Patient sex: M
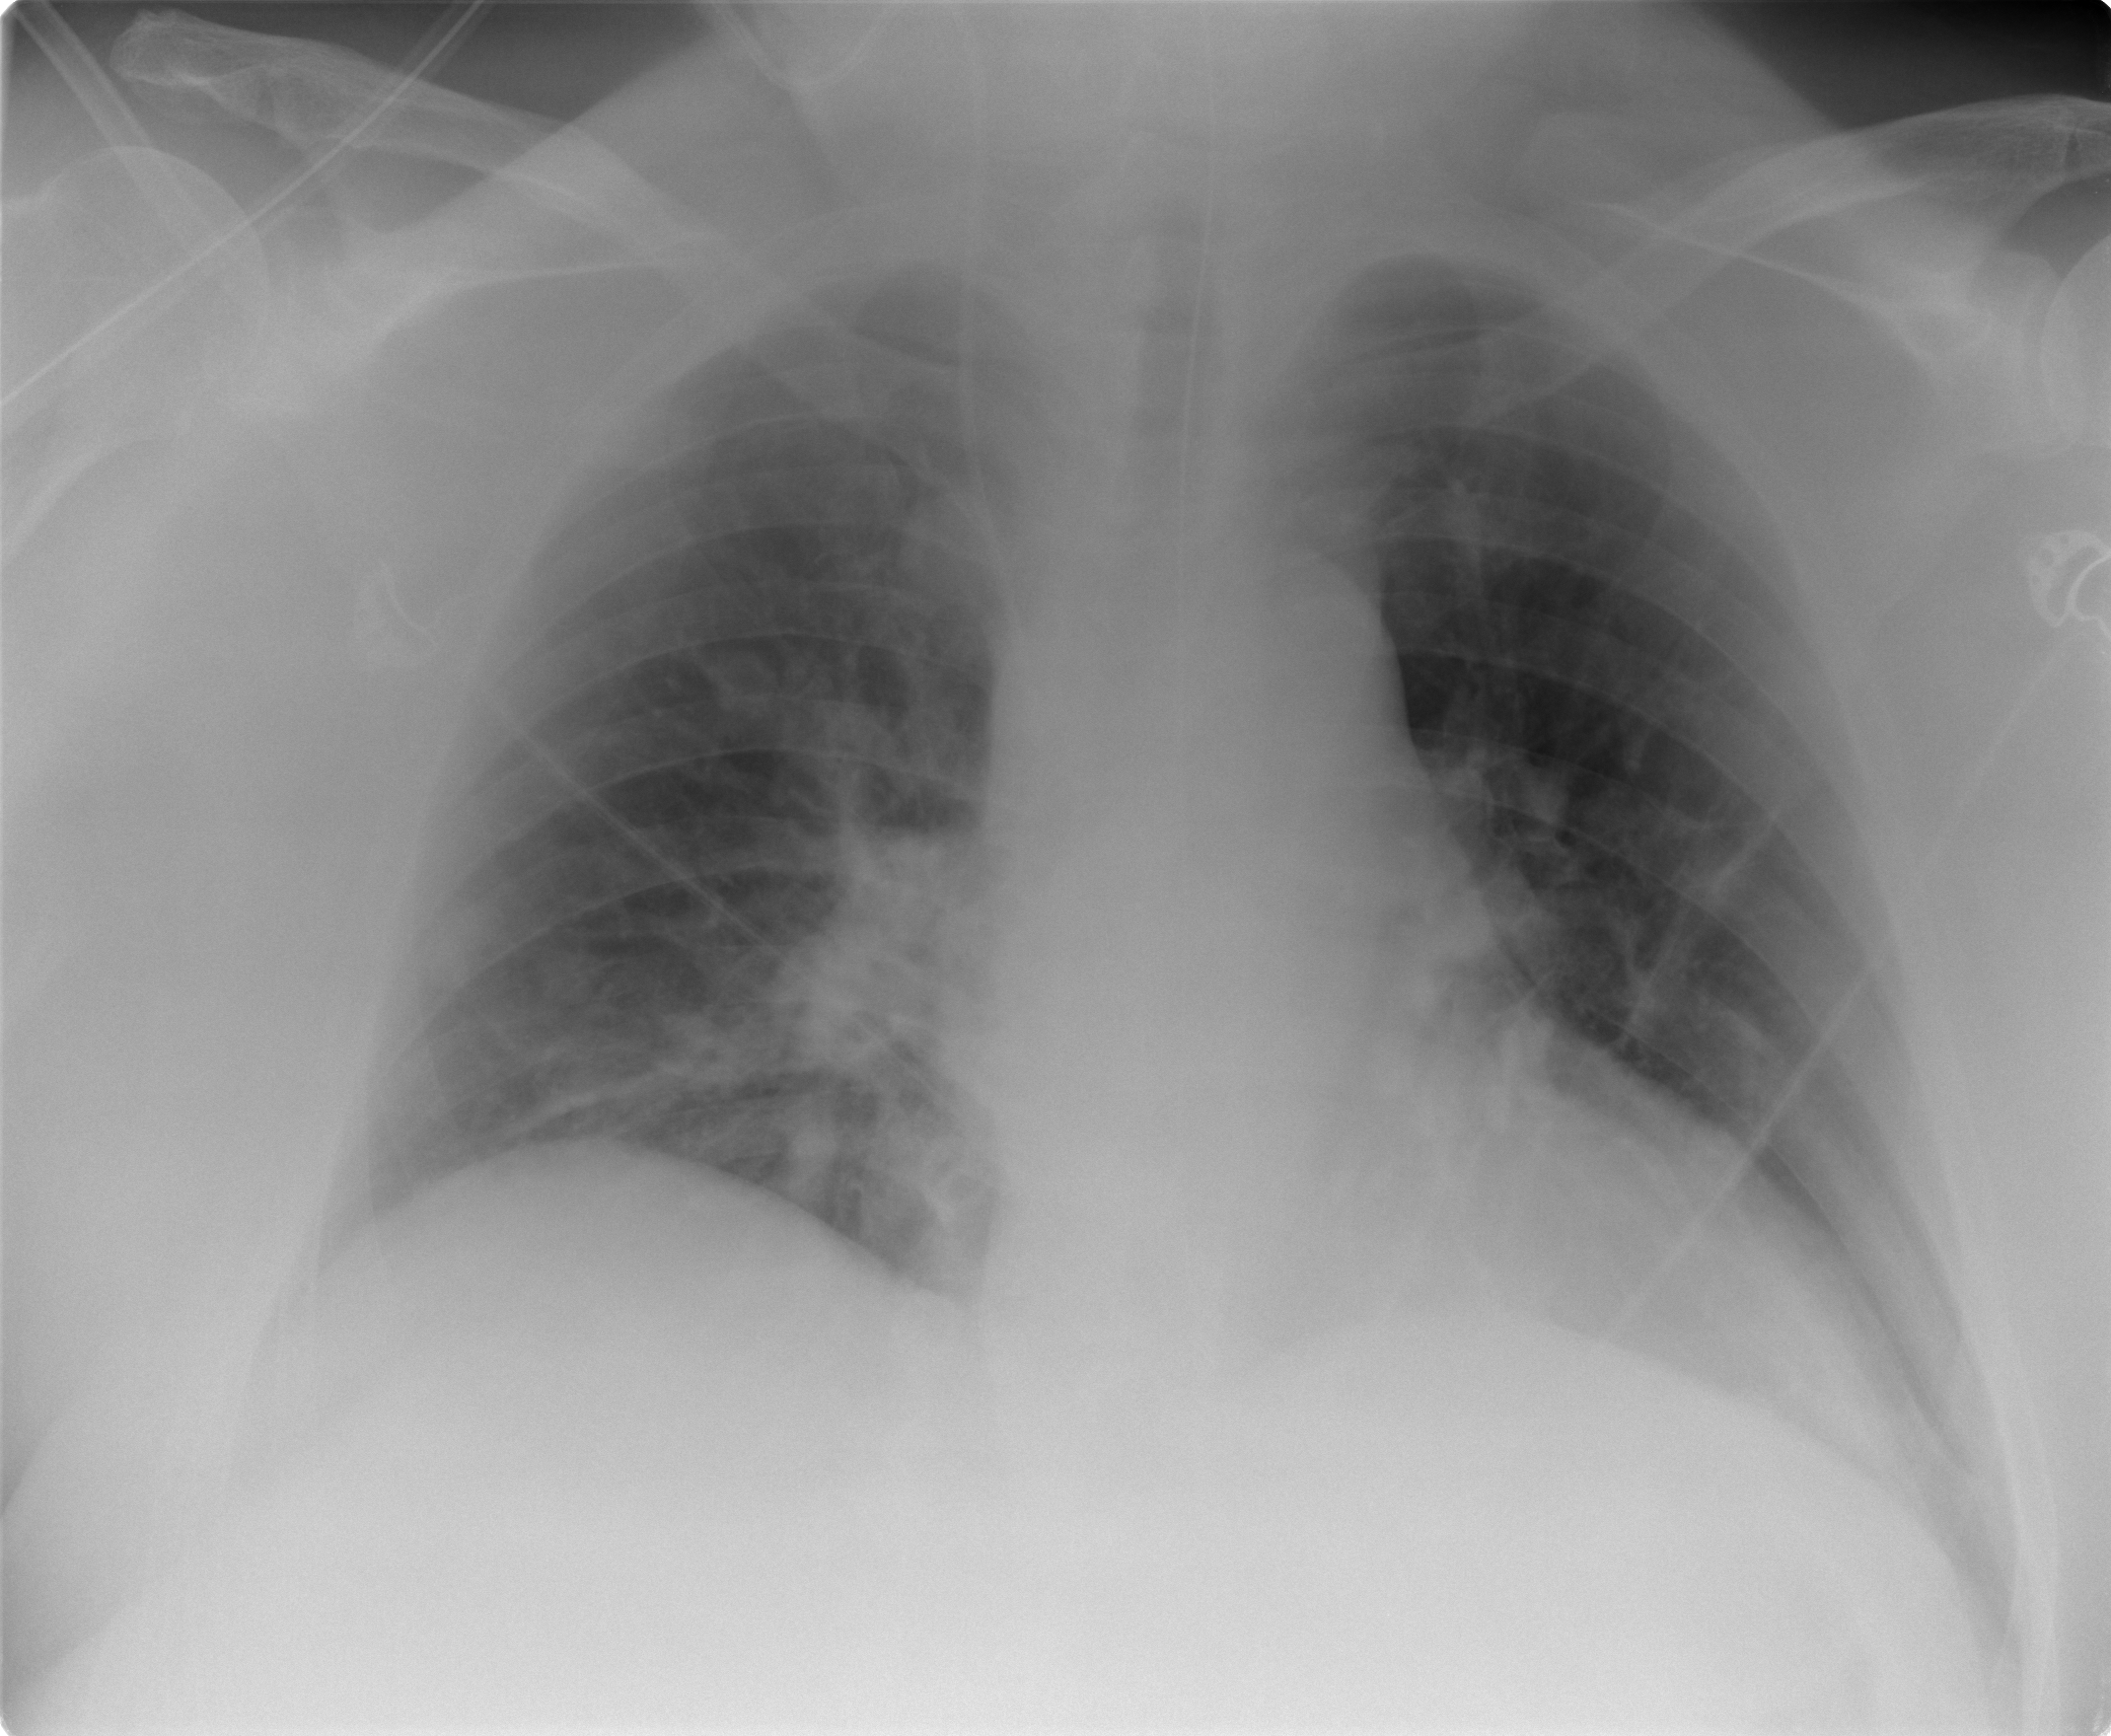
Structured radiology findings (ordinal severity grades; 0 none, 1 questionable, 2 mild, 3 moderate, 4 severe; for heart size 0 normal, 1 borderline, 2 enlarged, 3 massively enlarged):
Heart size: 2
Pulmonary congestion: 2
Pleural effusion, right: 0
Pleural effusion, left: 0
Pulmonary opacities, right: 0
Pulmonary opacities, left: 0
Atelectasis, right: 0
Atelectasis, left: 0